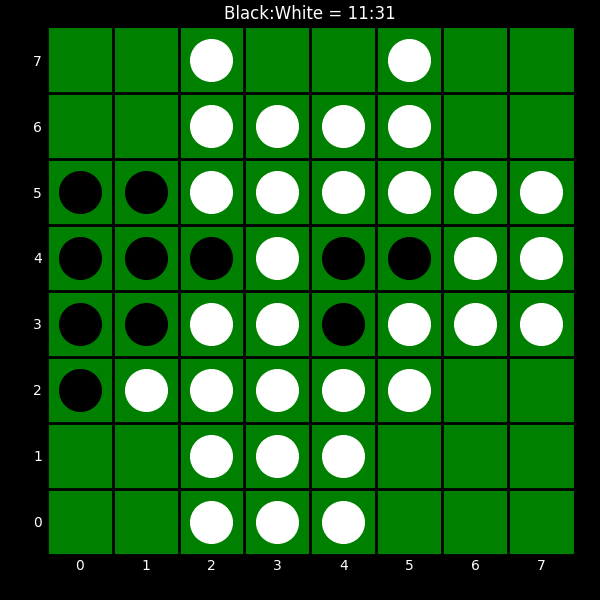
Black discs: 11
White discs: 31